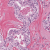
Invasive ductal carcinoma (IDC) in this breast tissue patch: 1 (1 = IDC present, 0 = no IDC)